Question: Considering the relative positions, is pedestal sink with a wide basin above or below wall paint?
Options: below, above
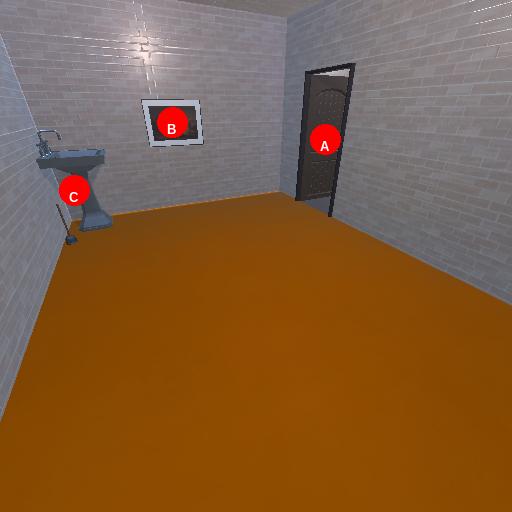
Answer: below